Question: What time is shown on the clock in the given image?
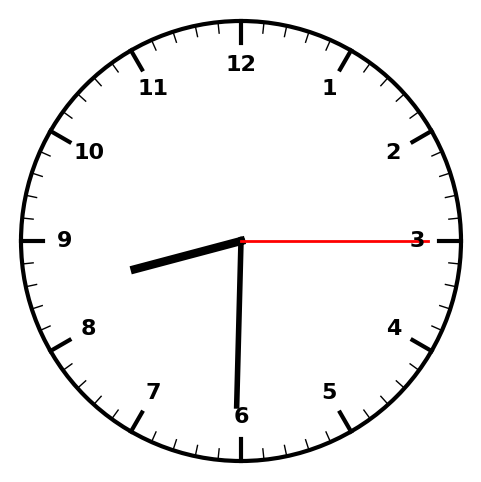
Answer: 08:30:15